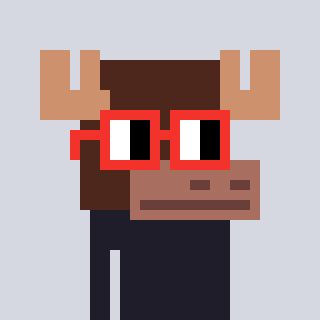
a pixel art character with square red glasses, a moose-shaped head and a orange-colored body on a cool background